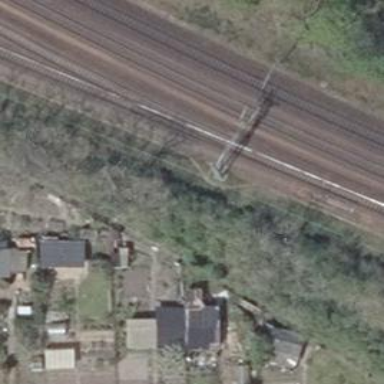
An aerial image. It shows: Railway switch.